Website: walmart
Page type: billing-address
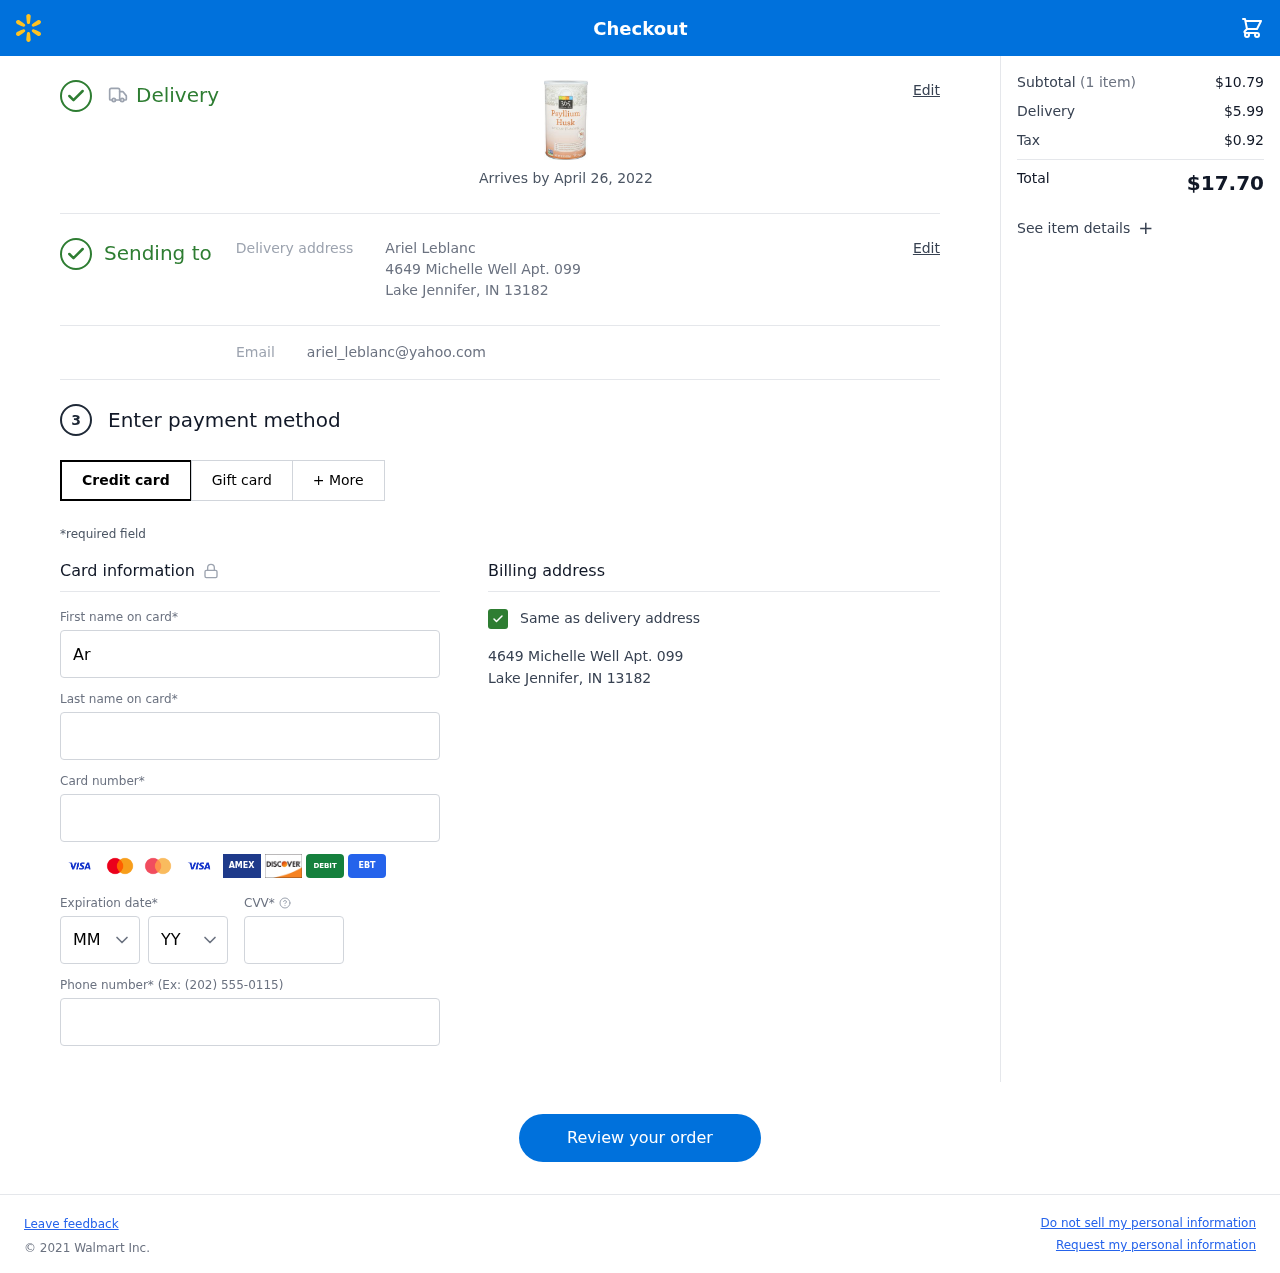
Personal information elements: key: PII_CARD_CVV
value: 5115
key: PII_CARD_EXPIRY_MONTH
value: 10
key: PII_CARD_EXPIRY_YEAR
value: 28
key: PII_CARD_NUMBER
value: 3704 8246 6001 452
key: PII_EMAIL
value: ariel_leblanc@yahoo.com
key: PII_FIRSTNAME
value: Ariel
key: PII_FULLNAME
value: Ariel Leblanc
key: PII_LASTNAME
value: Leblanc
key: PII_PHONE
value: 6489687932
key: PII_STREET
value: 4649 Michelle Well Apt. 099
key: PII_CITY_STATE_ZIP
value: Lake Jennifer, IN 13182
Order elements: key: ORDER_DELIVERY_DATE
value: Arrives by April 26, 2022
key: ORDER_NUM_ITEMS
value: (1 item)
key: ORDER_SUBTOTAL
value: $10.79
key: ORDER_SHIPPING_COST
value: $5.99
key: ORDER_TAX
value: $0.92
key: ORDER_TOTAL
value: $17.70